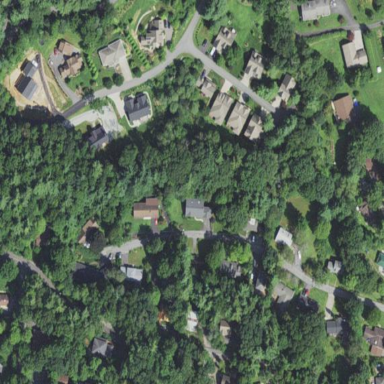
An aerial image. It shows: Mixed woodland area with semi-evergreen trees.